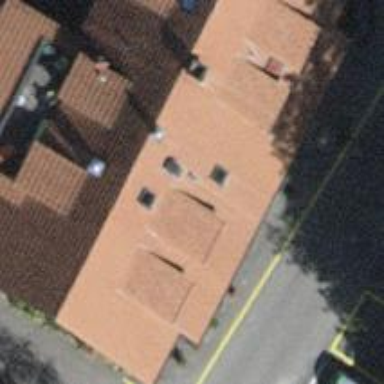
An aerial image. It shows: Cafe.